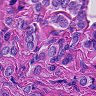
Metastatic tissue present: yes